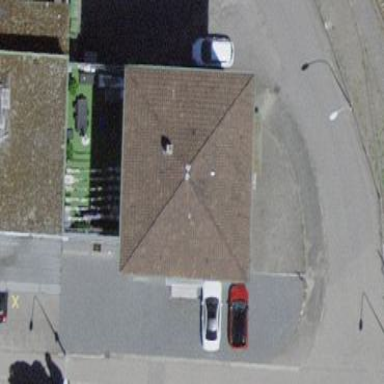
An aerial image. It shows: Building with pyramidal-shaped roof.